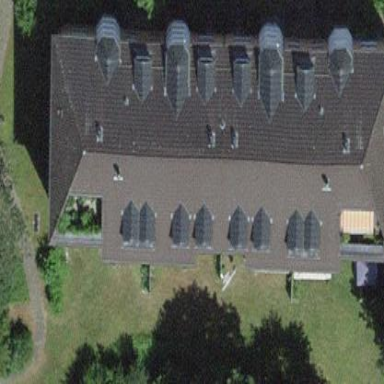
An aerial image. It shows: Building with tiled roof.